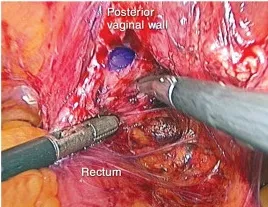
Port Positions and Intraoperative pictures. C - Fistulous opening on the vaginal side.
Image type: medical_photograph (other_medical_photograph)